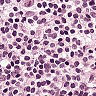
Metastatic tissue present: no